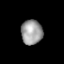
Tissue: lung
Cell type: Fibroblasts
Senescence score: 0.6043
Nuclear area (px): 513
Mean DAPI intensity: 157.345